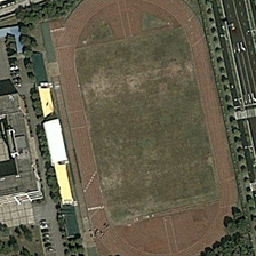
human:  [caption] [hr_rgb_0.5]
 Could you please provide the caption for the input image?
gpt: this sports field is surrounded by rows of lush trees alongside a wide road .

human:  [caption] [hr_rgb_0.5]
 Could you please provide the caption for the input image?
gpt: Next to the street there is a playground with yellow and white bases.

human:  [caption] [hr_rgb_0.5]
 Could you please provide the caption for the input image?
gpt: There is a yellow and white playground by the road.

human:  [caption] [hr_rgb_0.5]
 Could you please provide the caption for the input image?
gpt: Beside the road is a yellow and white stand and playground.

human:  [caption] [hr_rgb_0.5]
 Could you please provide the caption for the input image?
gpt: this sports field is surrounded by rows of lush trees alongside a wide road .